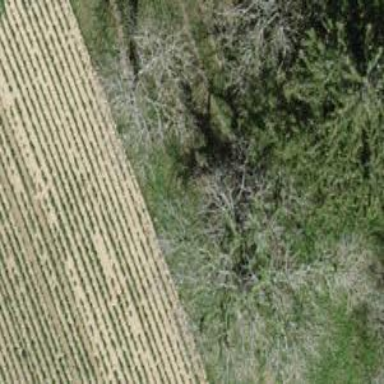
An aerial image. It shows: Row of trees in natural setting.